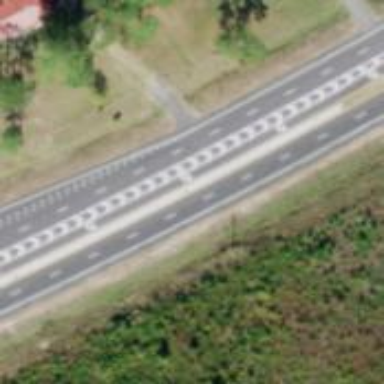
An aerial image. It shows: Trunk highway.